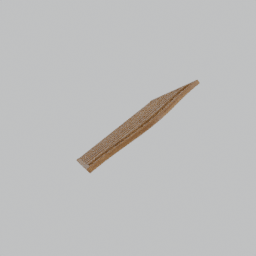
Label: architecture